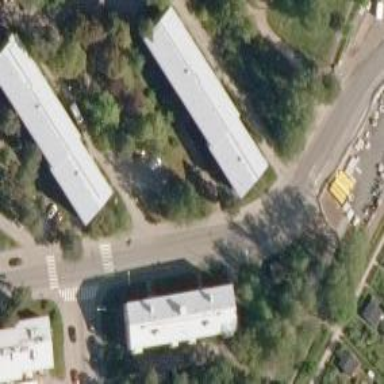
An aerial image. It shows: Beige apartments building.